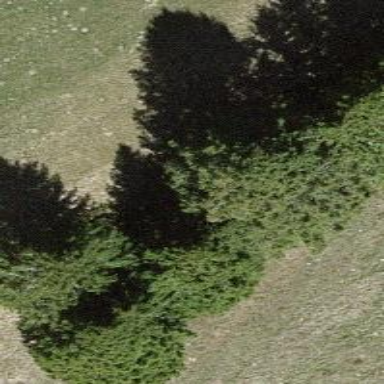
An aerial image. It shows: Beautiful tree in nature.